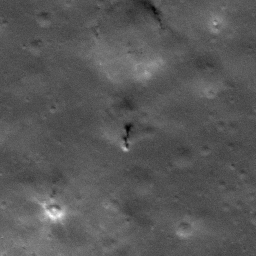
Pit: Copernicus 22
Host crater: Copernicus
Host type: impact_melt
Lunar coordinates: latitude 10.21, longitude 339.887